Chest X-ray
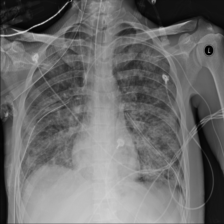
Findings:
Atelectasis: negative
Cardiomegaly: negative
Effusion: negative
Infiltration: positive
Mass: negative
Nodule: negative
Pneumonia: negative
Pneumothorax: positive
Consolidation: negative
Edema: negative
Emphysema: negative
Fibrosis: negative
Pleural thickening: negative
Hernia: negative